高二 · 度量几何学
已知函数 $f(x)=2 \sin (\omega x+\varphi)(\omega>0,|\varphi|<\pi)$ 的部分图像如右图所示, 且 $A\left(\frac{\pi}{2}, 1\right), B(\pi,-1)$, 则 $\varphi$ 的值为 （）
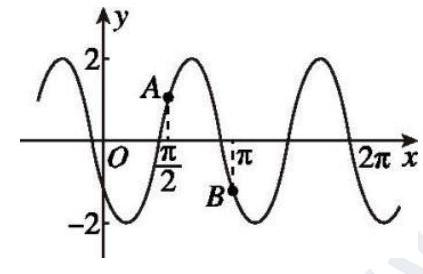
A. $\frac{5 \pi}{6}$\nB. $\frac{\pi}{6}$\nC. $-\frac{5 \pi}{6}$\nD. $-\frac{\pi}{6}$
答案: C
解析: 由已知得: $T=2 \pi, \omega=1$, 图像经过 $A\left(\frac{\pi}{2}, 1\right), B(\pi,-1) \varphi=-\frac{5 \pi}{6}$